Question: In conditional split component, I need to know if Age equals -1 and am using following statement.
However, there comes errors when running. How should I modify my statement? Thx a loooooooot!!
'''
Error: The expression "Age == -1" on "output "Unknown" (12743)" evaluated to NULL, but the "component "Age Conditional Split 1" (12740)" requires a Boolean results. Modify the error row disposition on the output to treat this result as False (Ignore Failure) or to redirect this row to the error output (Redirect Row). The expression results must be Boolean for a Conditional Split. A NULL expression result is an error.
'''
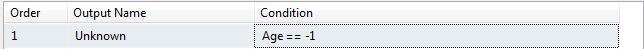
Answer: I am guessing that you have some NULL values for age. If you want to send NULL's to the same Unknown Output then you could change the expressions to be:
'''
ISNULL(Age) || Age == -1
'''